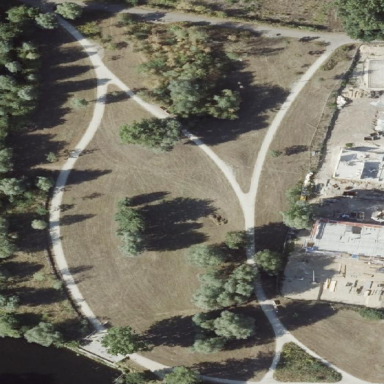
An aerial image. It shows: Footway area.